Interaction volume radius: 5 \u00c5
Interaction volume height: 10 \u00c5
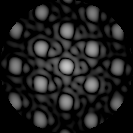
Disorder parameter: 0.09707